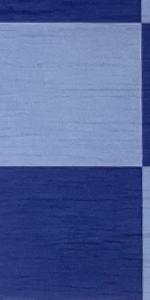
Label: Empty